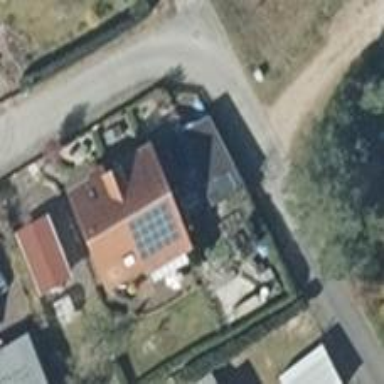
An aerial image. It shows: Solar photovoltaic panel generator producing electricity in small installation.